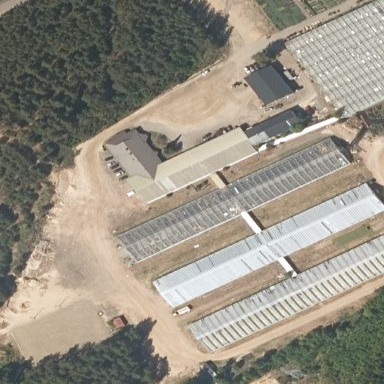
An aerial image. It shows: Greenhouse.